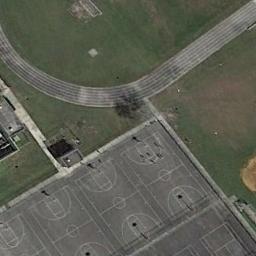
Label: basketball_court